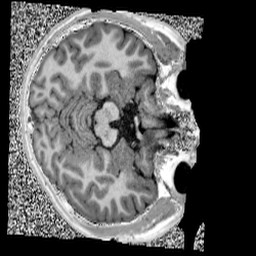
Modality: UNIT1
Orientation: axial
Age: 12
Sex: male
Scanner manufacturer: siemens
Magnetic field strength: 3 T
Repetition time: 4 s
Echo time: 0.00299 s